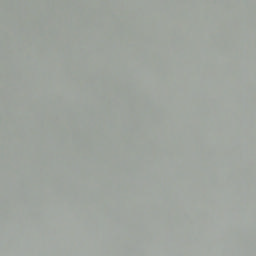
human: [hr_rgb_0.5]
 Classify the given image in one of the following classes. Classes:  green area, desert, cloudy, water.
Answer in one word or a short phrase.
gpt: cloudy